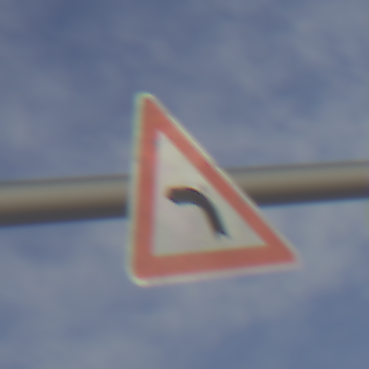
Verkehrszeichen: KurveLinks
Umgebung: Outdoor, Suburban
Tageszeit: MorningAfternoon
Wetter: PartlyCloudy
Licht: Natural
Jahreszeit: NotSpecified
Kontrast: HighContrast